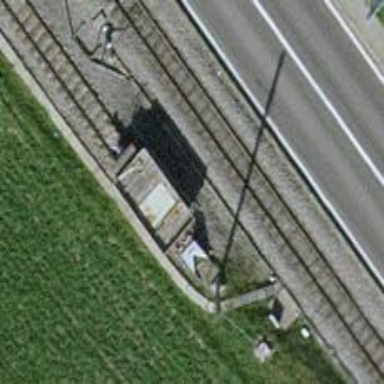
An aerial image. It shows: Railway buffer stop.